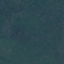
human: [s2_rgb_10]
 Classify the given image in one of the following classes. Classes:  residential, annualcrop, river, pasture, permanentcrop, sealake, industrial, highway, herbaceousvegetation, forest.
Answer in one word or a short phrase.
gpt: Forest